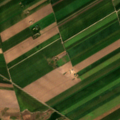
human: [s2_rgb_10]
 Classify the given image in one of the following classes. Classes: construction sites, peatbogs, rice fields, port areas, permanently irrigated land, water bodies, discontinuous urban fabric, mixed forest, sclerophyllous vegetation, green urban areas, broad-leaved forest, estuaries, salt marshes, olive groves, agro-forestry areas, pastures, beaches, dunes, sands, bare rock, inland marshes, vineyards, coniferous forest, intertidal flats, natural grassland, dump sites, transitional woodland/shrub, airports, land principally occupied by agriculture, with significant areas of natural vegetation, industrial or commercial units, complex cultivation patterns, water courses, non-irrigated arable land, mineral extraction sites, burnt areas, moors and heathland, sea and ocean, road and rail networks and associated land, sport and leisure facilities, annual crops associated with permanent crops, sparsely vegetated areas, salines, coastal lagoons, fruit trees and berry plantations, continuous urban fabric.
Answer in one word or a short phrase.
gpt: non-irrigated arable land